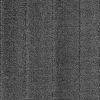
Atmospheric dust classification: dusty